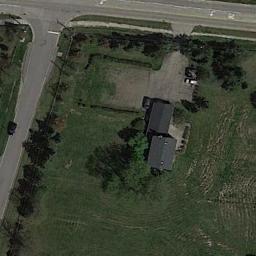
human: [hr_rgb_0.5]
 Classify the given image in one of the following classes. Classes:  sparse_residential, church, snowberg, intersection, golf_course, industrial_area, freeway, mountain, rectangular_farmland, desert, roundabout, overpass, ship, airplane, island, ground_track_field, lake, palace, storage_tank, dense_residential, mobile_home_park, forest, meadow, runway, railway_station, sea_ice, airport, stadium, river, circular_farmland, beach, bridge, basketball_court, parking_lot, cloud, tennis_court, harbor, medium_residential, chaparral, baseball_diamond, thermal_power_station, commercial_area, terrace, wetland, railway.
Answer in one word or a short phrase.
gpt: sparse_residential